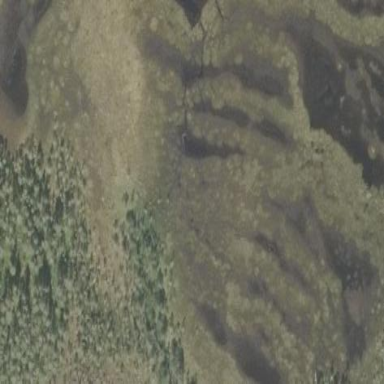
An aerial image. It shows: Marshy wetland area.